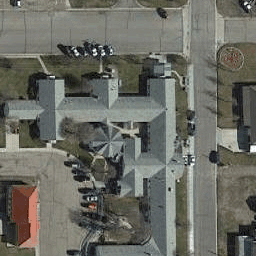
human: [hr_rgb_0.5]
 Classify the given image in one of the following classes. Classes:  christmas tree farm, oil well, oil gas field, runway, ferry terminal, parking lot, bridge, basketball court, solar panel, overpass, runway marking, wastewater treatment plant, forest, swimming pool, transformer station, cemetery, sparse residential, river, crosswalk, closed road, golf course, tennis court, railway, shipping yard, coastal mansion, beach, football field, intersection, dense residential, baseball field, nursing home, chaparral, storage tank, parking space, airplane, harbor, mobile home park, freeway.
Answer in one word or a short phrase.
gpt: nursing home